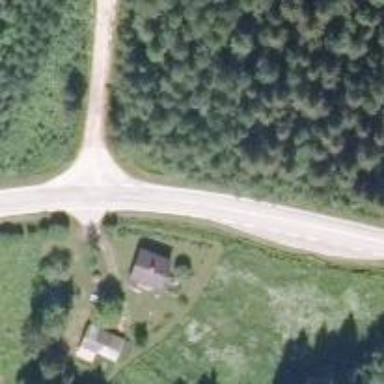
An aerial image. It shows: Secondary road.